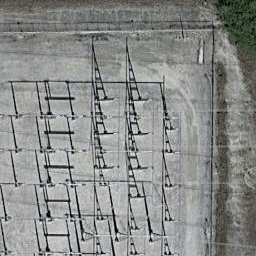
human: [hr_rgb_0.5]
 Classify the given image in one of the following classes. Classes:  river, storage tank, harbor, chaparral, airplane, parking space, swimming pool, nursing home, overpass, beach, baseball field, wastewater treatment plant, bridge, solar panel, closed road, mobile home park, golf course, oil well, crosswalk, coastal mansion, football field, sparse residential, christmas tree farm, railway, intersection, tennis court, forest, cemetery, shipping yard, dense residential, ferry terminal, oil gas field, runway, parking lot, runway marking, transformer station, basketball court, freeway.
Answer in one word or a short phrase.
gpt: transformer station